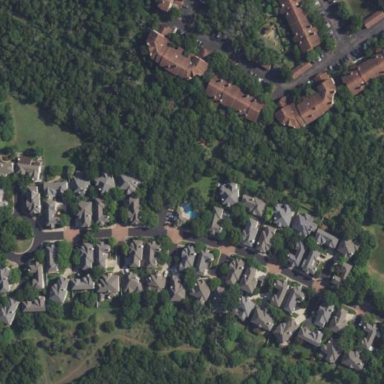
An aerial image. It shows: Condominium within residential area.